Interaction volume radius: 10 \u00c5
Interaction volume height: 10 \u00c5
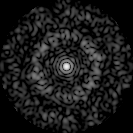
Disorder parameter: 0.8282